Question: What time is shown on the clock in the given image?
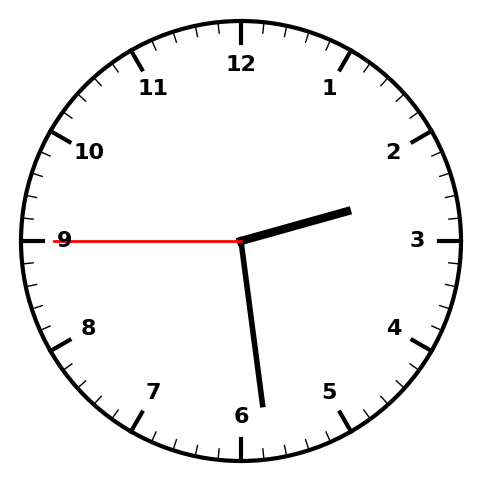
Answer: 02:28:45